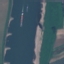
Label: River